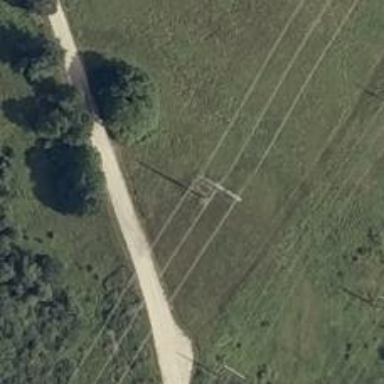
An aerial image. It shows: Power tower.